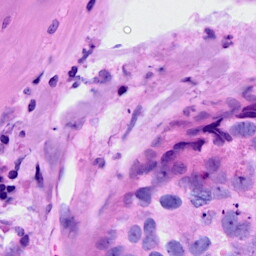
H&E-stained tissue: Breast